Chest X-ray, PA view. Patient: 62 years old, sex M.
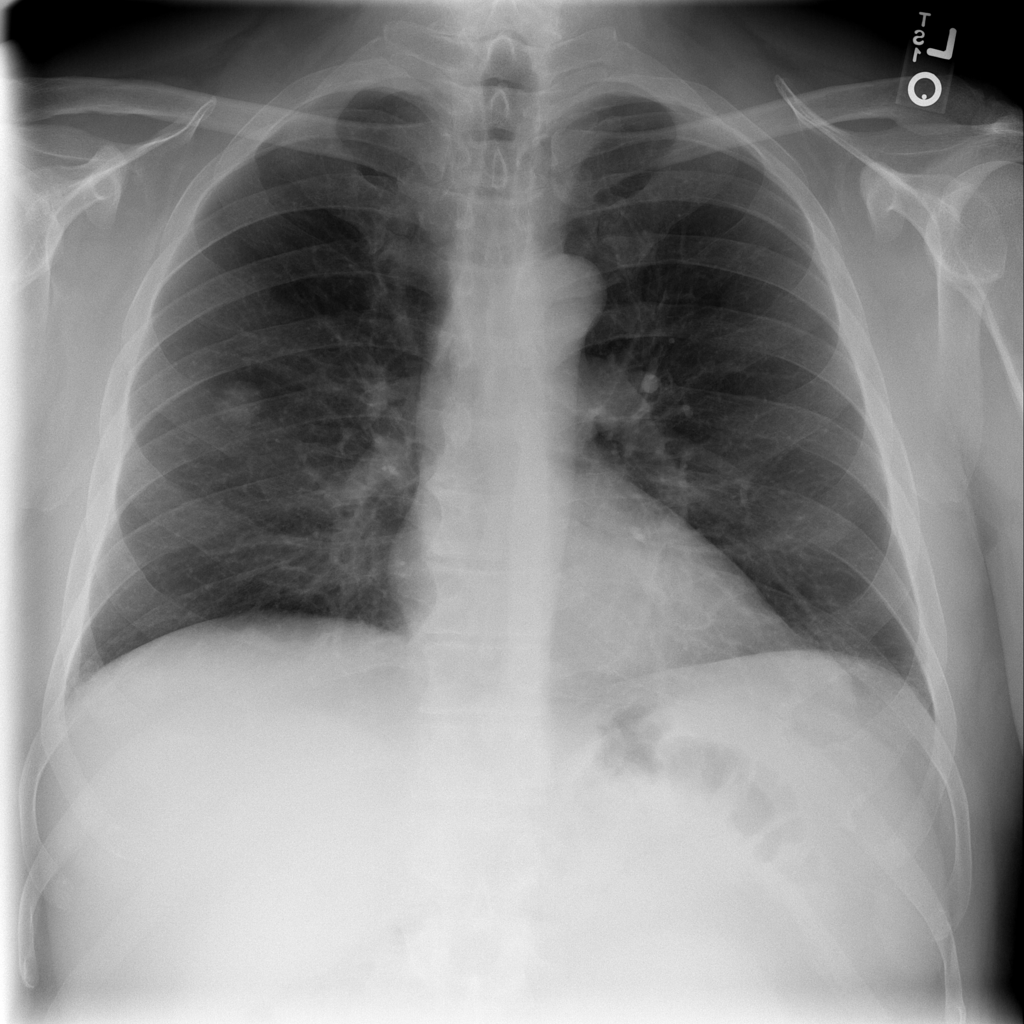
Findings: Nodule